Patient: sex M, age 65
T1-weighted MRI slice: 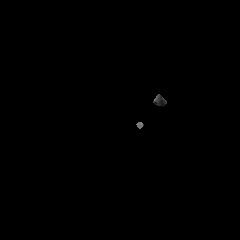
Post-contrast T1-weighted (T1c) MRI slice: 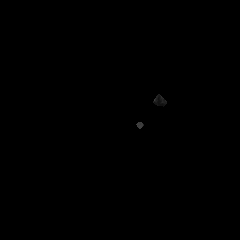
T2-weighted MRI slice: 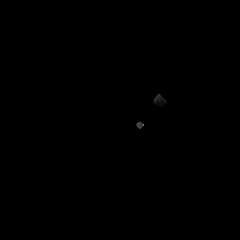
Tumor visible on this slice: no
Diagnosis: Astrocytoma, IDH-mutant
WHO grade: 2